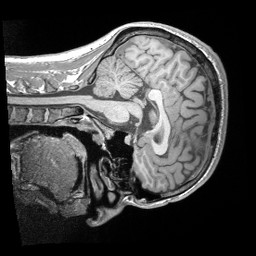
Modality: T1w
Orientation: sagittal
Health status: healthy